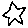
Label: star